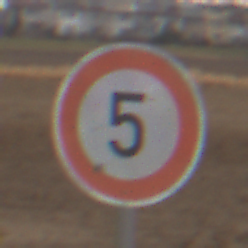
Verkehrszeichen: Geschwindigkeit5
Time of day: Midday
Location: Outdoor (RoadRail)
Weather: Overcast
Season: NotSpecified
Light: Natural